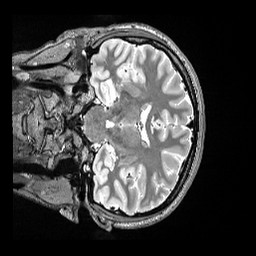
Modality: T2w
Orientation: coronal
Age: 29
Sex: female
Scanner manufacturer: siemens
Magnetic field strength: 3 T
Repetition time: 3.2 s
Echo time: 0.563 s